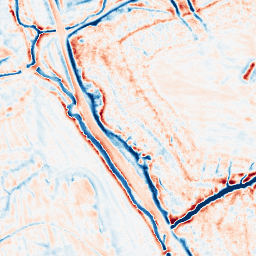
Category: edge_preserving
Decomposition family: bilateral
Decomposition parameters: d: 15
sigma_color: 150
sigma_space: 50
Upsampling method: quadratic
Upsampling parameters: scale: 8
Upsampling scale: 8